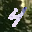
Label: 4